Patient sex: F
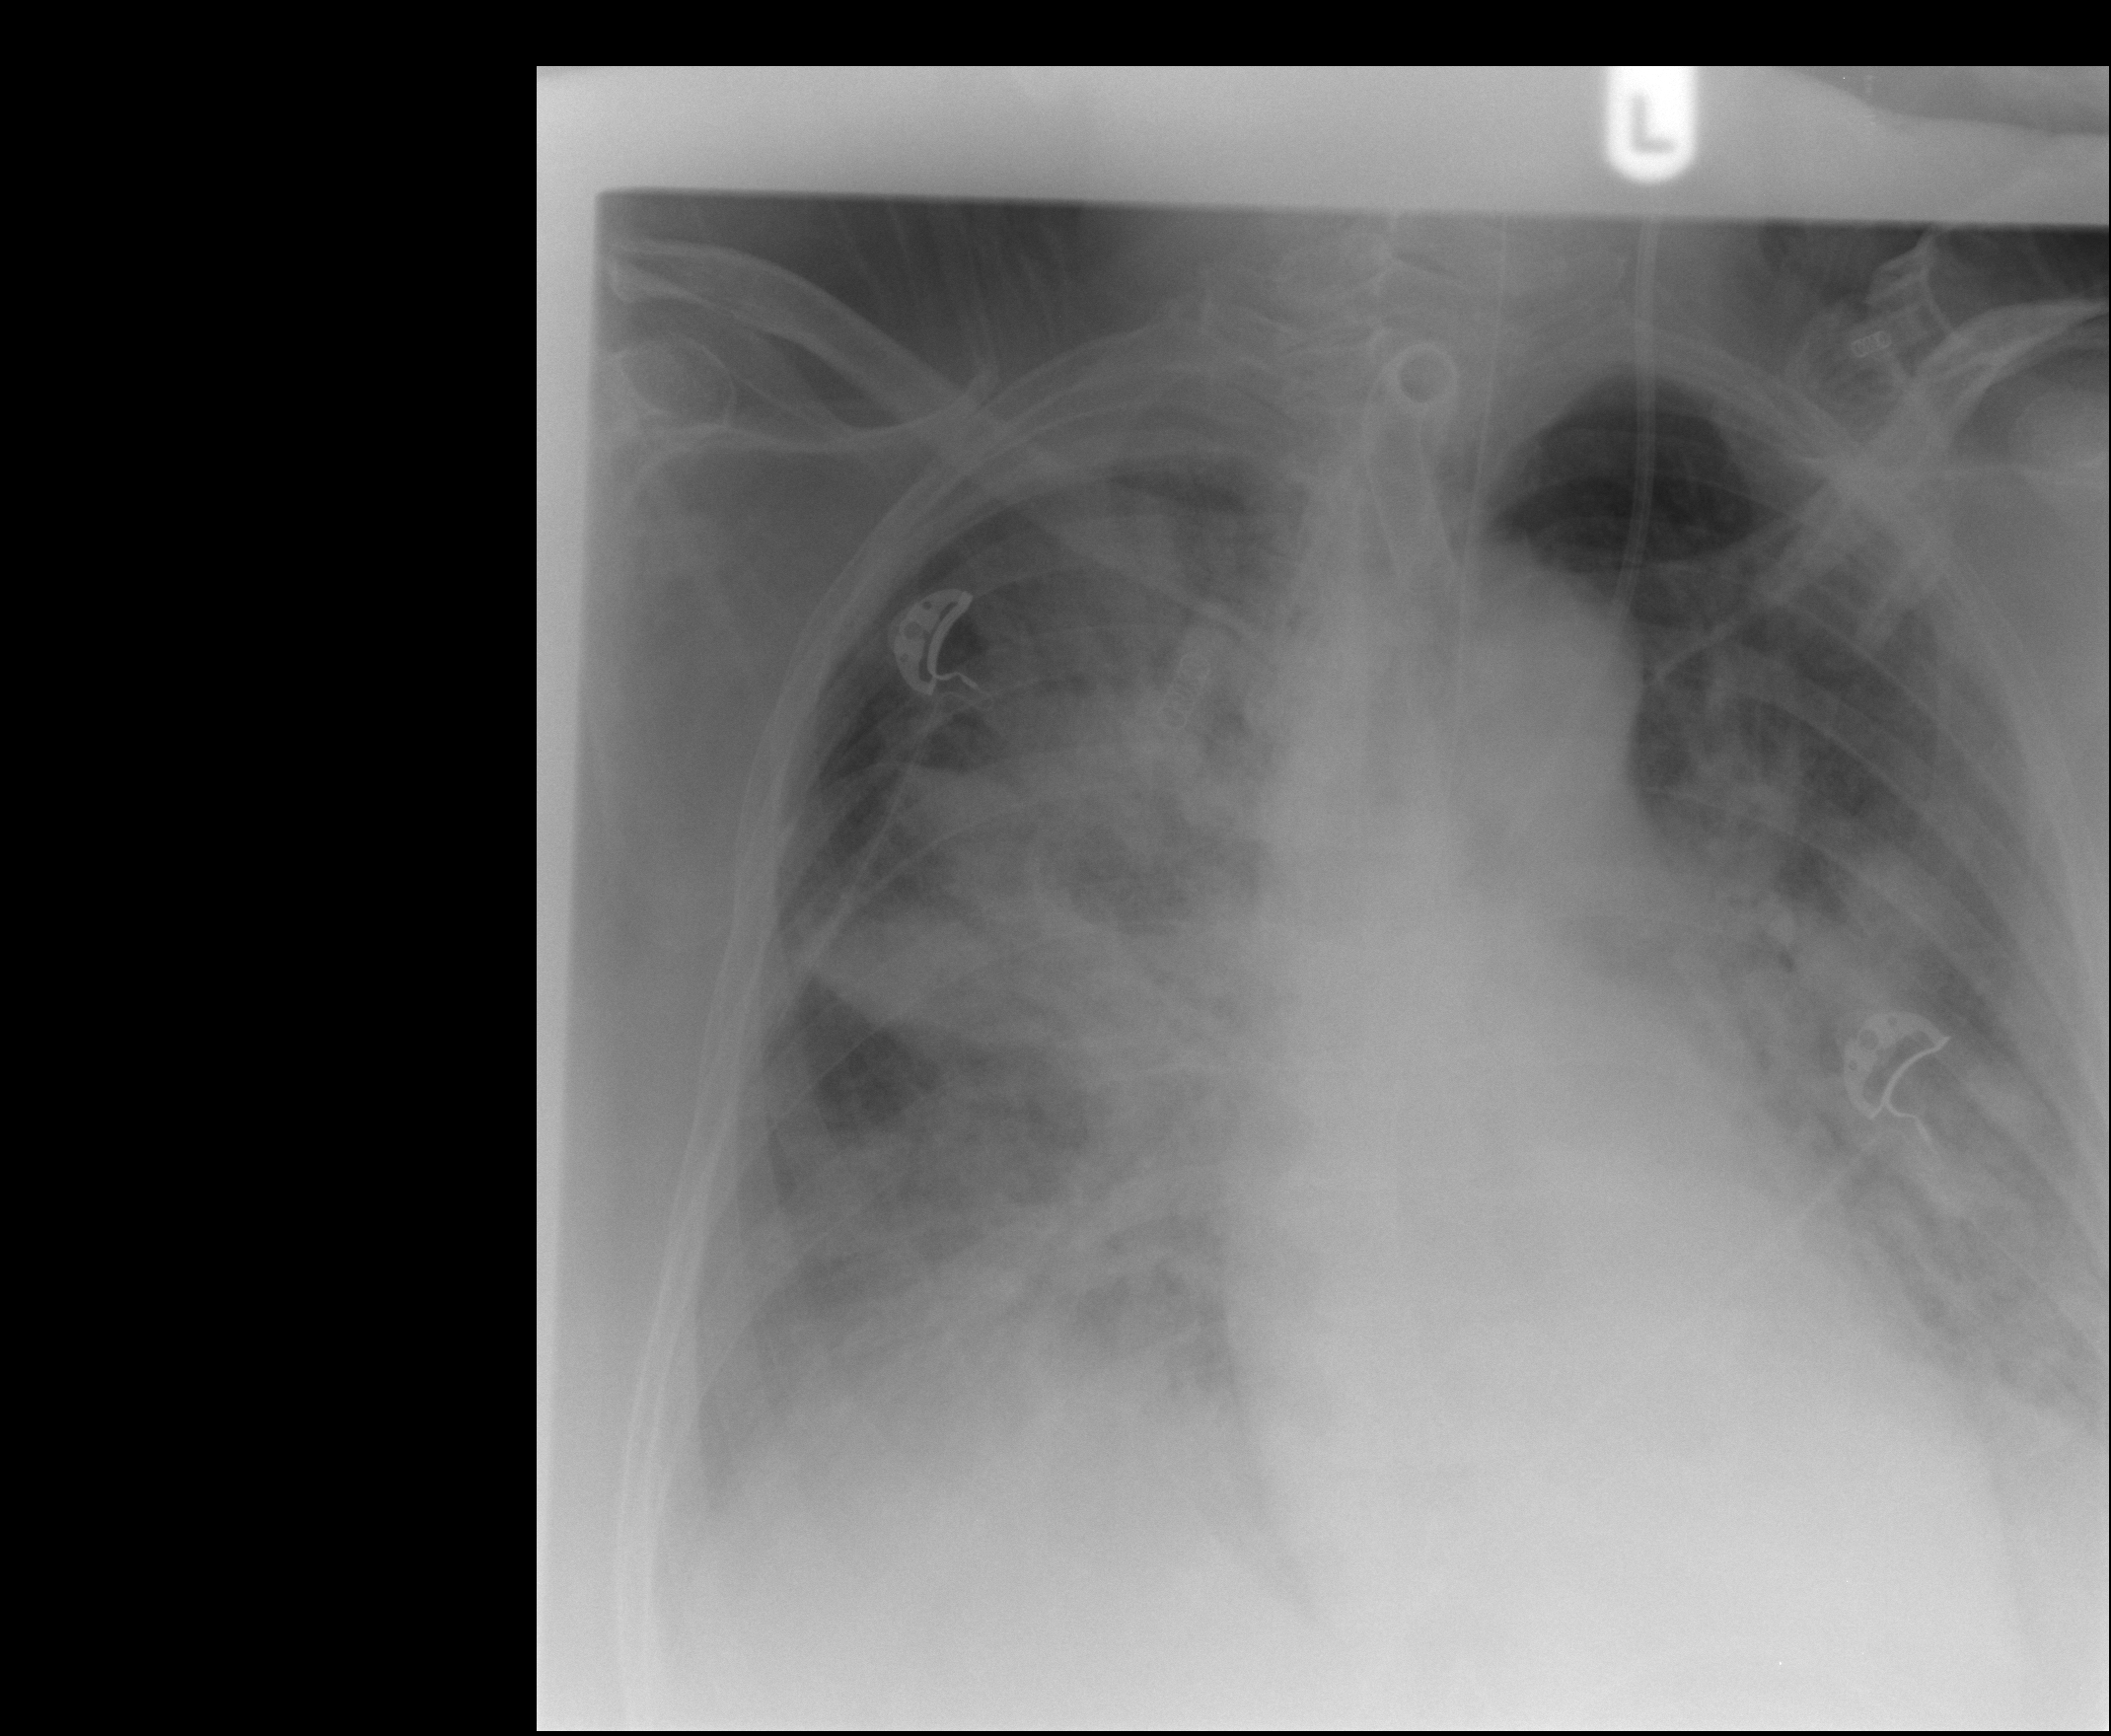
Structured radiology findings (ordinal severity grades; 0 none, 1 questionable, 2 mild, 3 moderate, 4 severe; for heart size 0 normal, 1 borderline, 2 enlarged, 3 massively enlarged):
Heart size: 0
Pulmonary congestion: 2
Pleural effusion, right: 2
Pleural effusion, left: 1
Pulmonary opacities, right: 4
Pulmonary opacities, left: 3
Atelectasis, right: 2
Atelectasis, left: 2